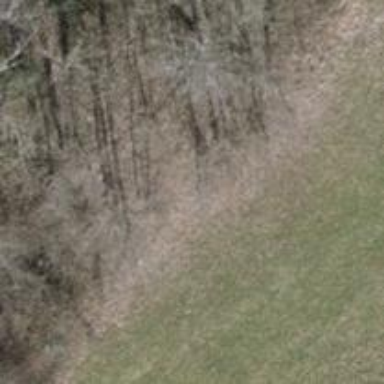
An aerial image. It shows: Grassy path.